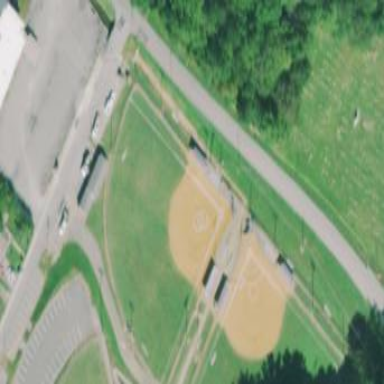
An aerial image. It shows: Softball pitch for leisure land activities.